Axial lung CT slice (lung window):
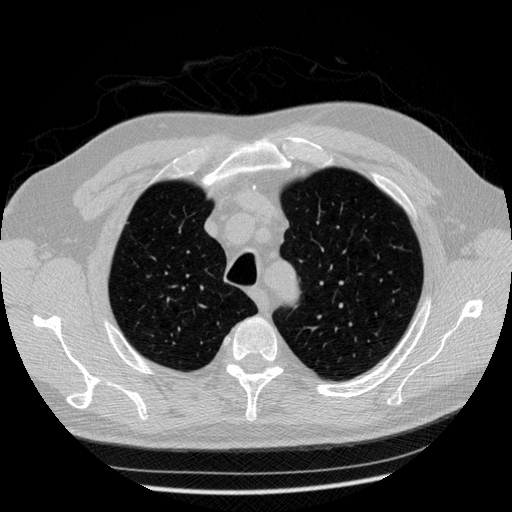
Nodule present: no